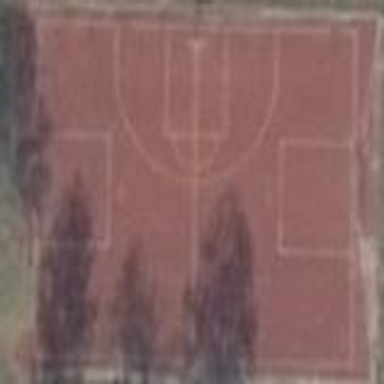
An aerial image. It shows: Sports pitch with tartan surface suitable for basketball and soccer.